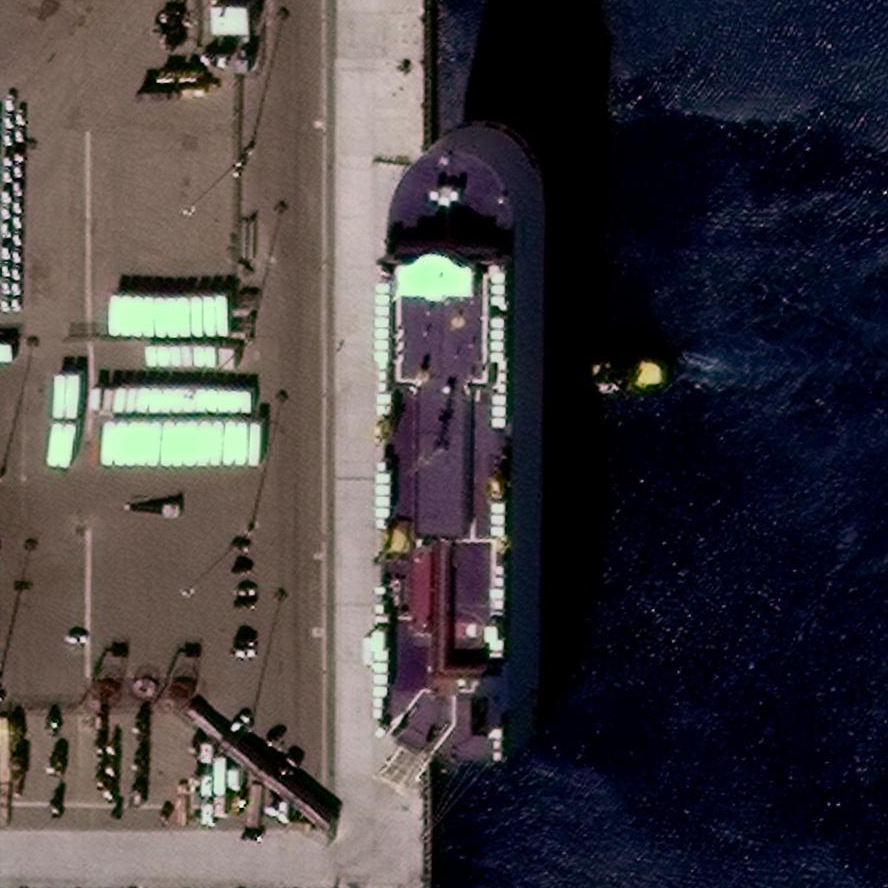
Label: civil